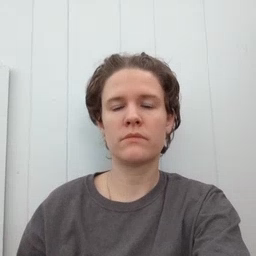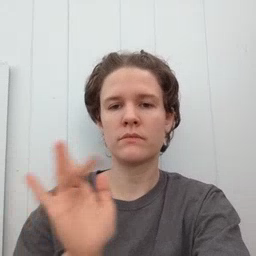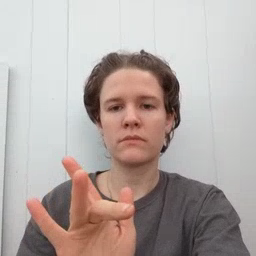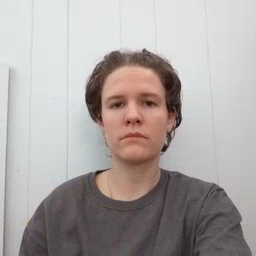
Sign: touch